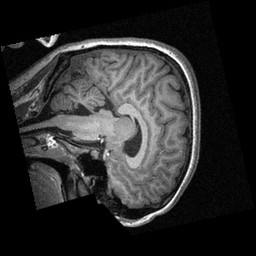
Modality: T1w
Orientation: sagittal